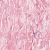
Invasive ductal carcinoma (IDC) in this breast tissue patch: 0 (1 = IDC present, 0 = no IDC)